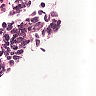
Metastatic tissue present: no